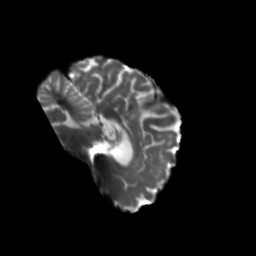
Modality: T2w
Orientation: sagittal
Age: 75
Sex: male
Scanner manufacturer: siemens
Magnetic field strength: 3 T
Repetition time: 5.25 s
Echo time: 0.08 s